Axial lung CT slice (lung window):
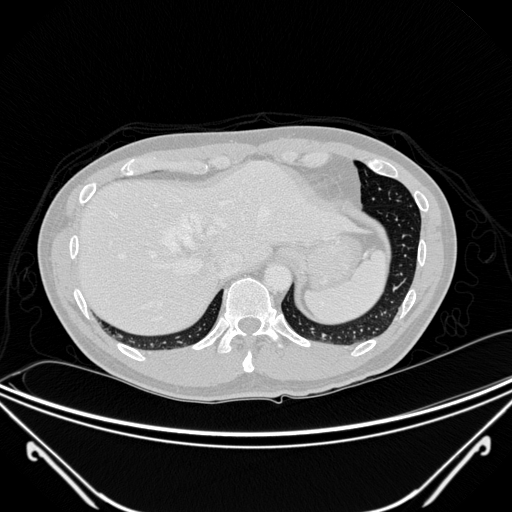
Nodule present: no